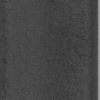
Label: dusty